Question: I cannot find Add Custom Build Rule option on Version 5.0 (5A1413). Does anyone noticed it? Has it been moved somewhere else?
As a work around I am clicking "Copy to Target" on any build rule and customising it to make it custom build!!!
[ANSWER]
Build Rules -> Custom then select Editor->Add Build Rule

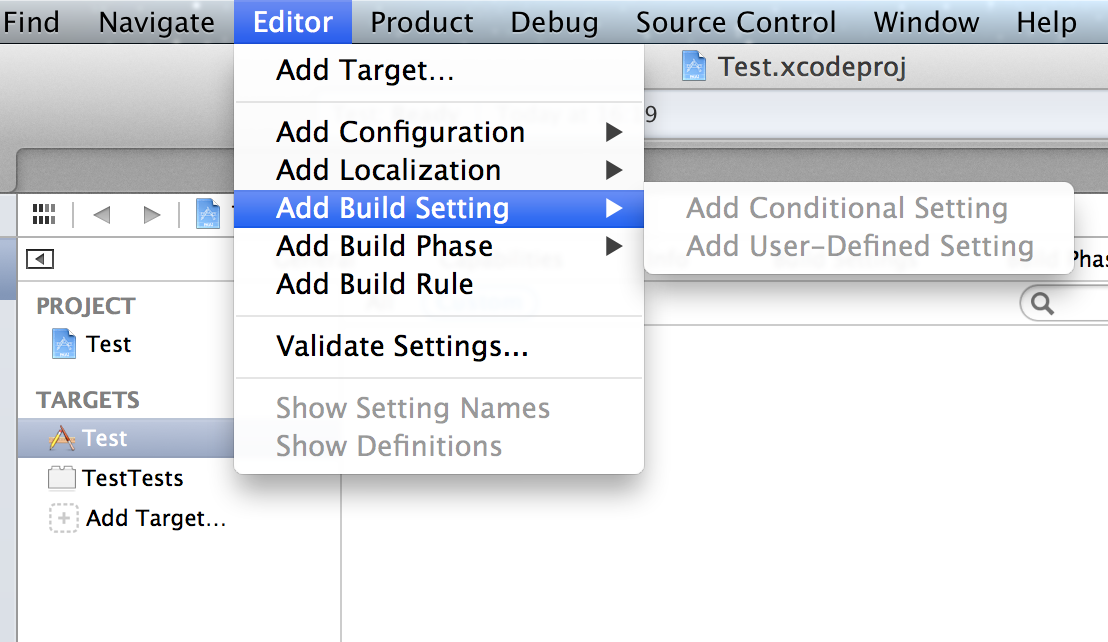
Answer: With the build file selected, open the 'Editor' menu.
This is also where the 'Add User-Defined Build Setting' and other build setting modifications were moved to.